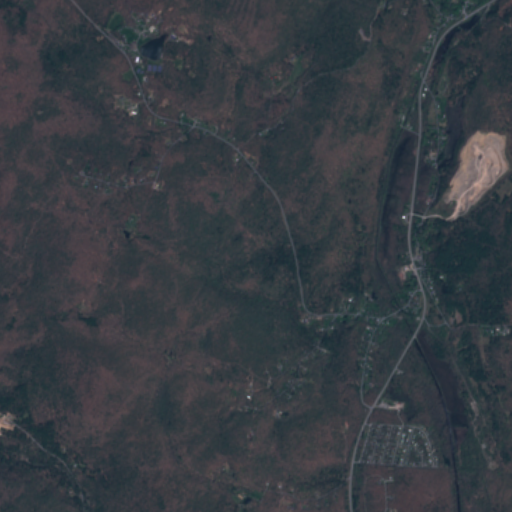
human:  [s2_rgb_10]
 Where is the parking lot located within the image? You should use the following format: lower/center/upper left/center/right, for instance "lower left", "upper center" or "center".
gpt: The parking lot is located in the right of the image.
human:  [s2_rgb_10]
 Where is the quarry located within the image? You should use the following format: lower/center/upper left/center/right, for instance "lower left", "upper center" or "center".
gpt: The quarry is located in the upper right of the image.
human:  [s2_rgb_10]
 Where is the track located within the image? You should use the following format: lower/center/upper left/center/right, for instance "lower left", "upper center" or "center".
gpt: There is no track in the image.